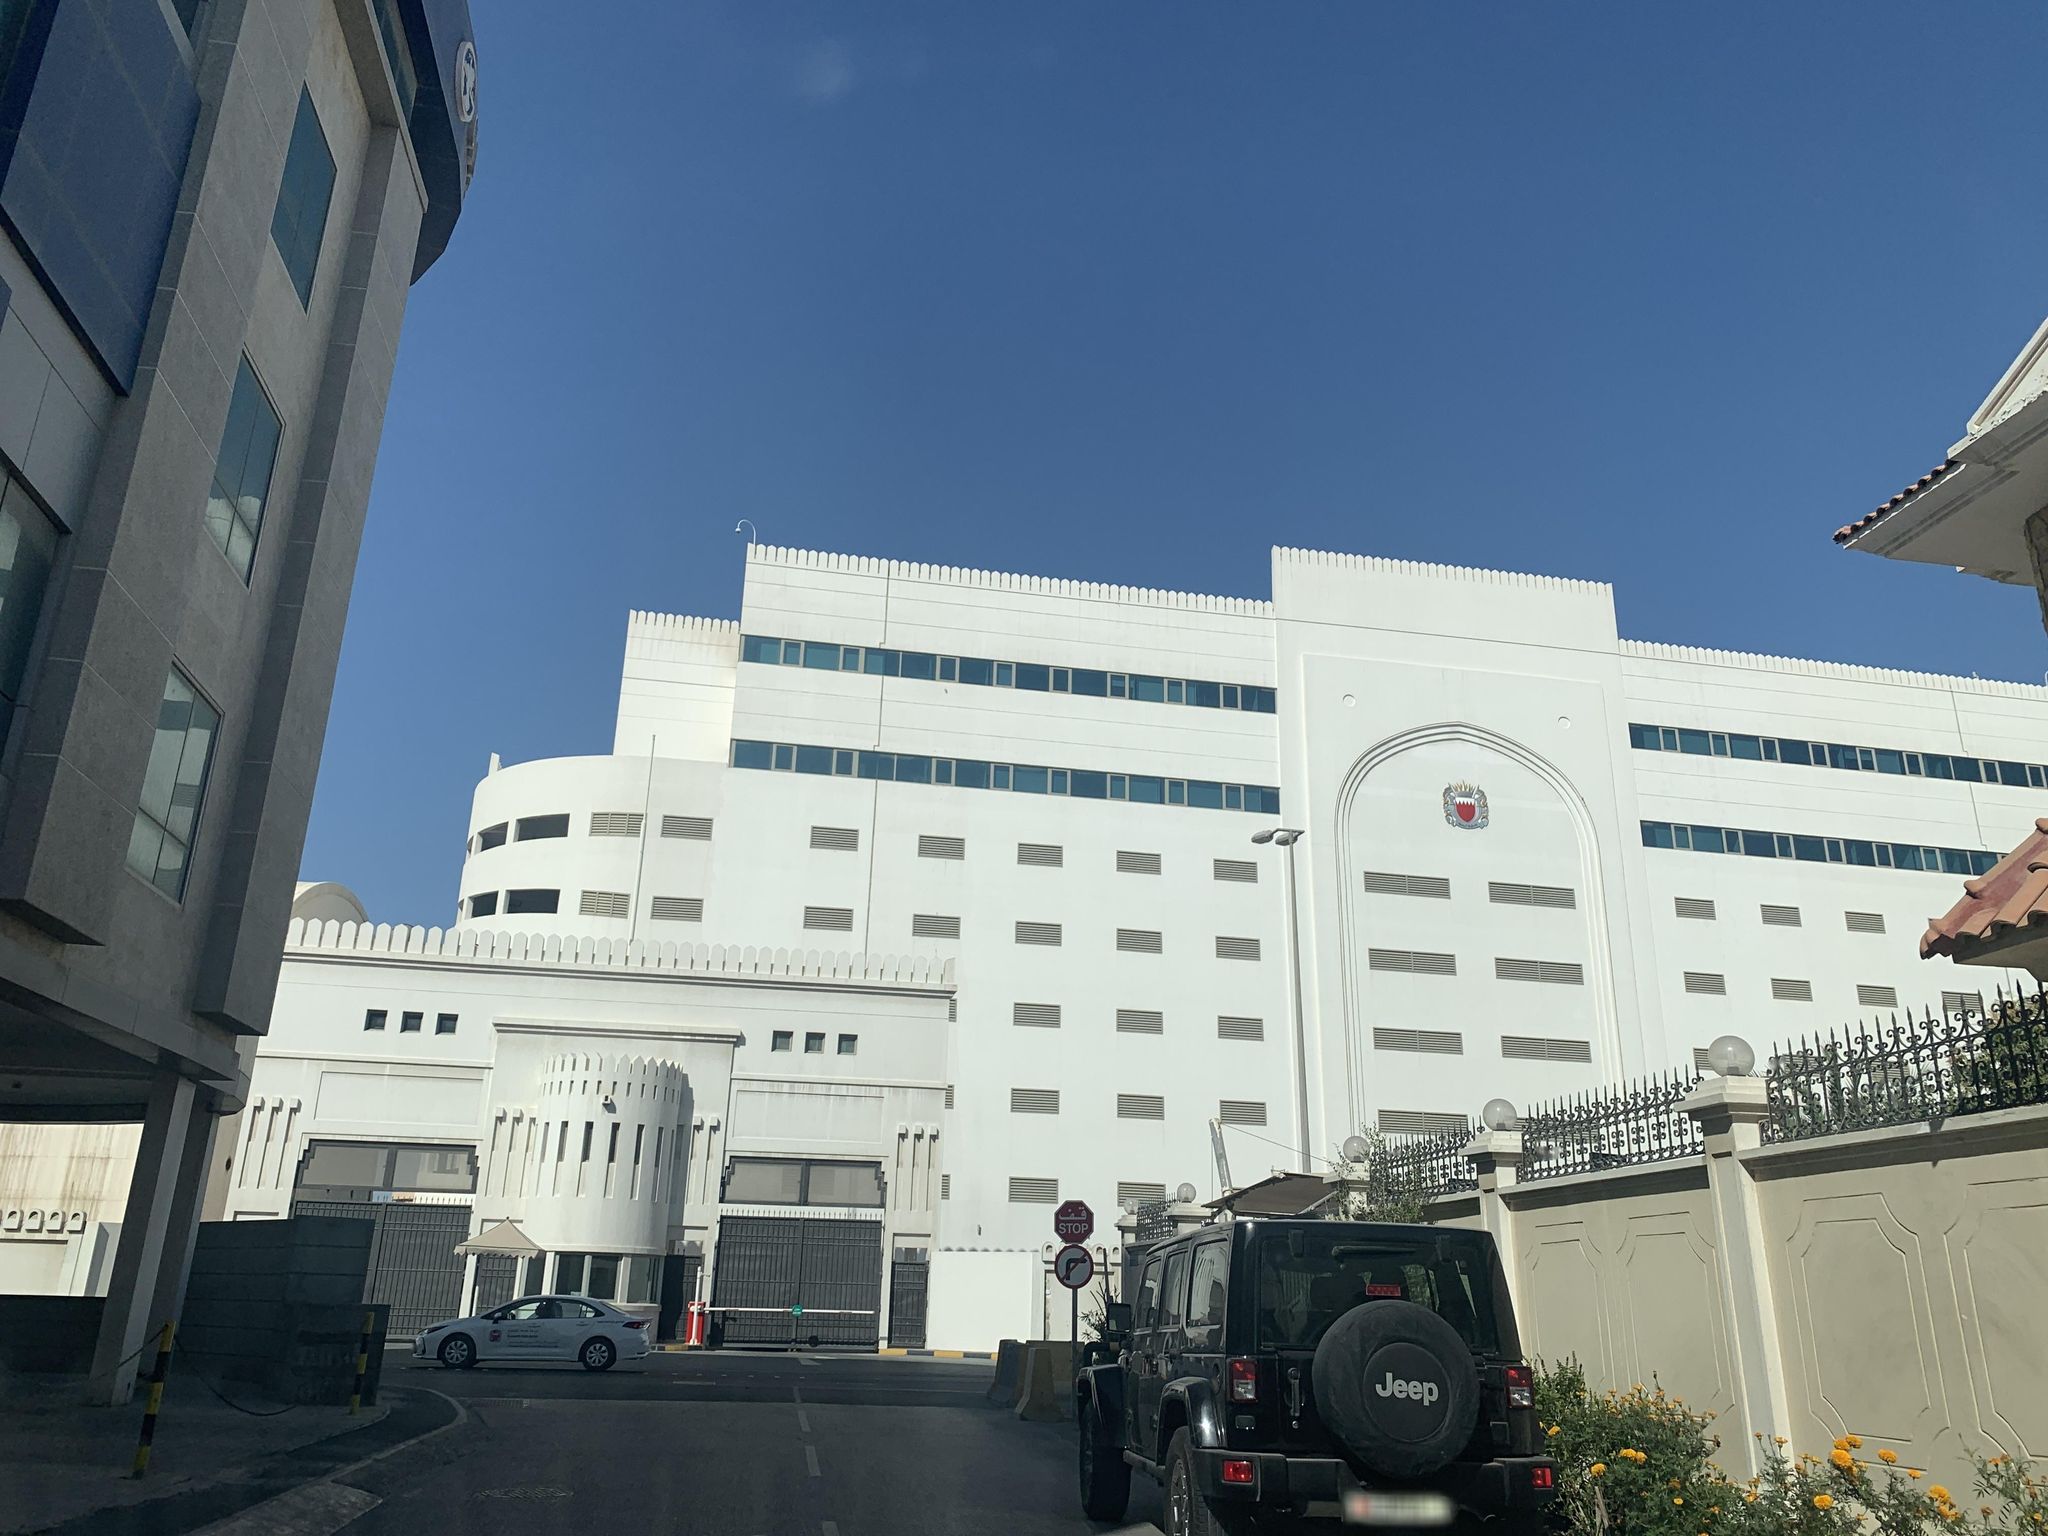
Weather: clear
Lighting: day
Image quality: good
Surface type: driving surface
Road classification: residential
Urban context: urban centre
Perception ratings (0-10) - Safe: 3.16, Lively: 9, Beautiful: 7.75, Boring: 7.88, Depressing: 7.16, Wealthy: 6.81